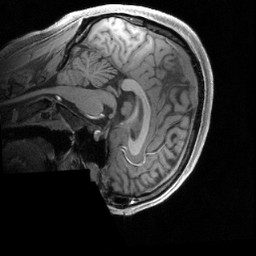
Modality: T1w
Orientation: sagittal
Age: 24
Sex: male
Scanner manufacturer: siemens
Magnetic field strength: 3 T
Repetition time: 2.4 s
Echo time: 0.00224 s